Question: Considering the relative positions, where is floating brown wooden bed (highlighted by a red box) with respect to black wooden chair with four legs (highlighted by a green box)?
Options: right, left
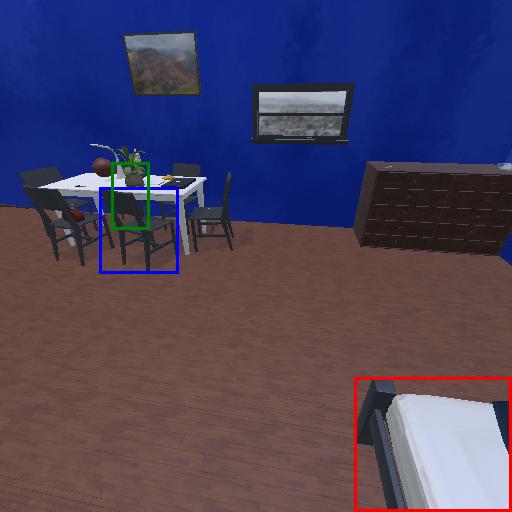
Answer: right